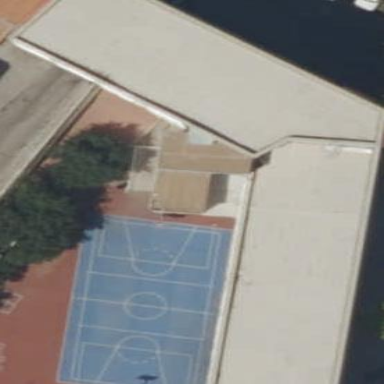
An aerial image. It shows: Basketball court on pitch.